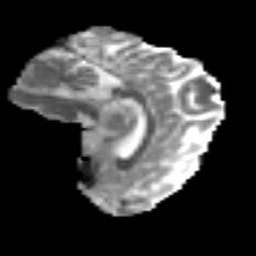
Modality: MD
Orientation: sagittal
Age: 29
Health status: ill
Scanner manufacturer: philips
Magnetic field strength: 3 T
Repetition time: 9 s
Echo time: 0.127 s